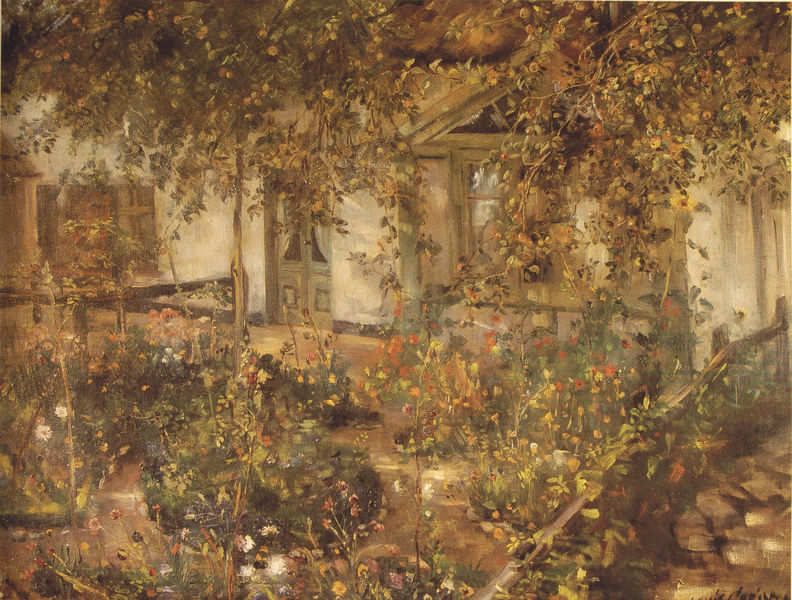
Titel: Blühender Bauerngarten
Künstler: Lovis Corinth
Standort: Wiesbaden
Institution: Museum Wiesbaden
Schlagwörter: baum, blätter, gemälde, weiß, bäume, gelb, grün, impressionismus, landschaft, äste, blume, blumen, braun, bunt, fenster, frankreich, glas, holz, licht, renoir, strasse, tür, blüten, dach, gebäude, haus, obst, park, rose, rosen, rot, weg, zaun, stein, steine, bild, niederlande, signatur, vorhang, öl, erde, häuser, natur, strauch, zweige, büsche, gebüsch, sträucher, wege, realismus, pflanze, pflanzen, rosa, fensterläden, früchte, garten, gemüse, erdig, apfel, bäumchen, äpfel, sommer, pflaster, türen, mauer, gelände, herbst, hof, bank, wild, wein, vorhänge, impressionistisch, monet, still, blühen, hinterhof, corinth, lovis, lovis corinth, zweig, draußen, jugenstil, liebermann, bewachsen, landhaus, bauernhaus, beet, beete, blumenbeet, slevogt, apfelbaum, kräuter, obstbaum, gibel, vorgarten, pissarro, beer, blumig, margeriten, nachbarn, heruntergekommen, e, scvhön